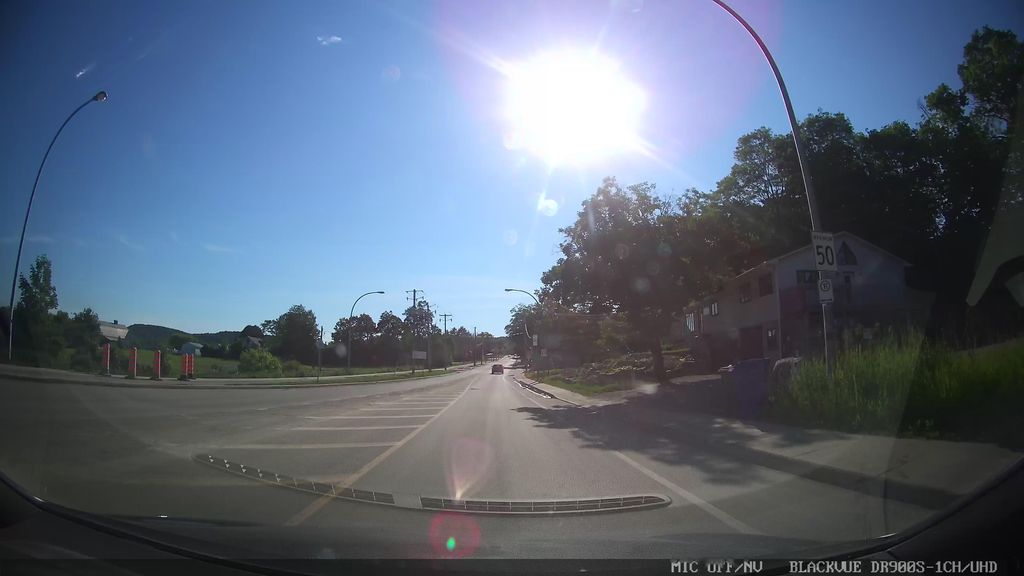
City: ottawa-gatineau